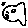
Label: fish